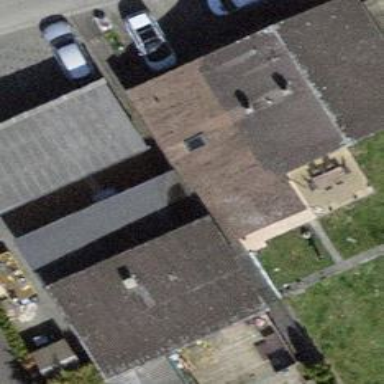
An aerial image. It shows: Building with tiled roof.